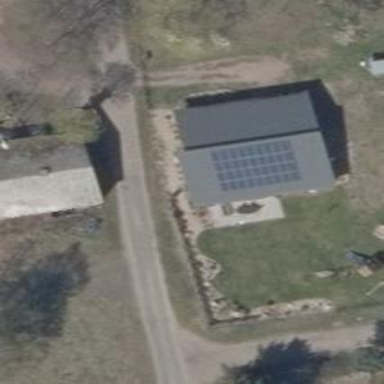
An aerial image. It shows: Solar photovoltaic panel generator producing electricity in small installation.